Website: home-depot
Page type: billing-address
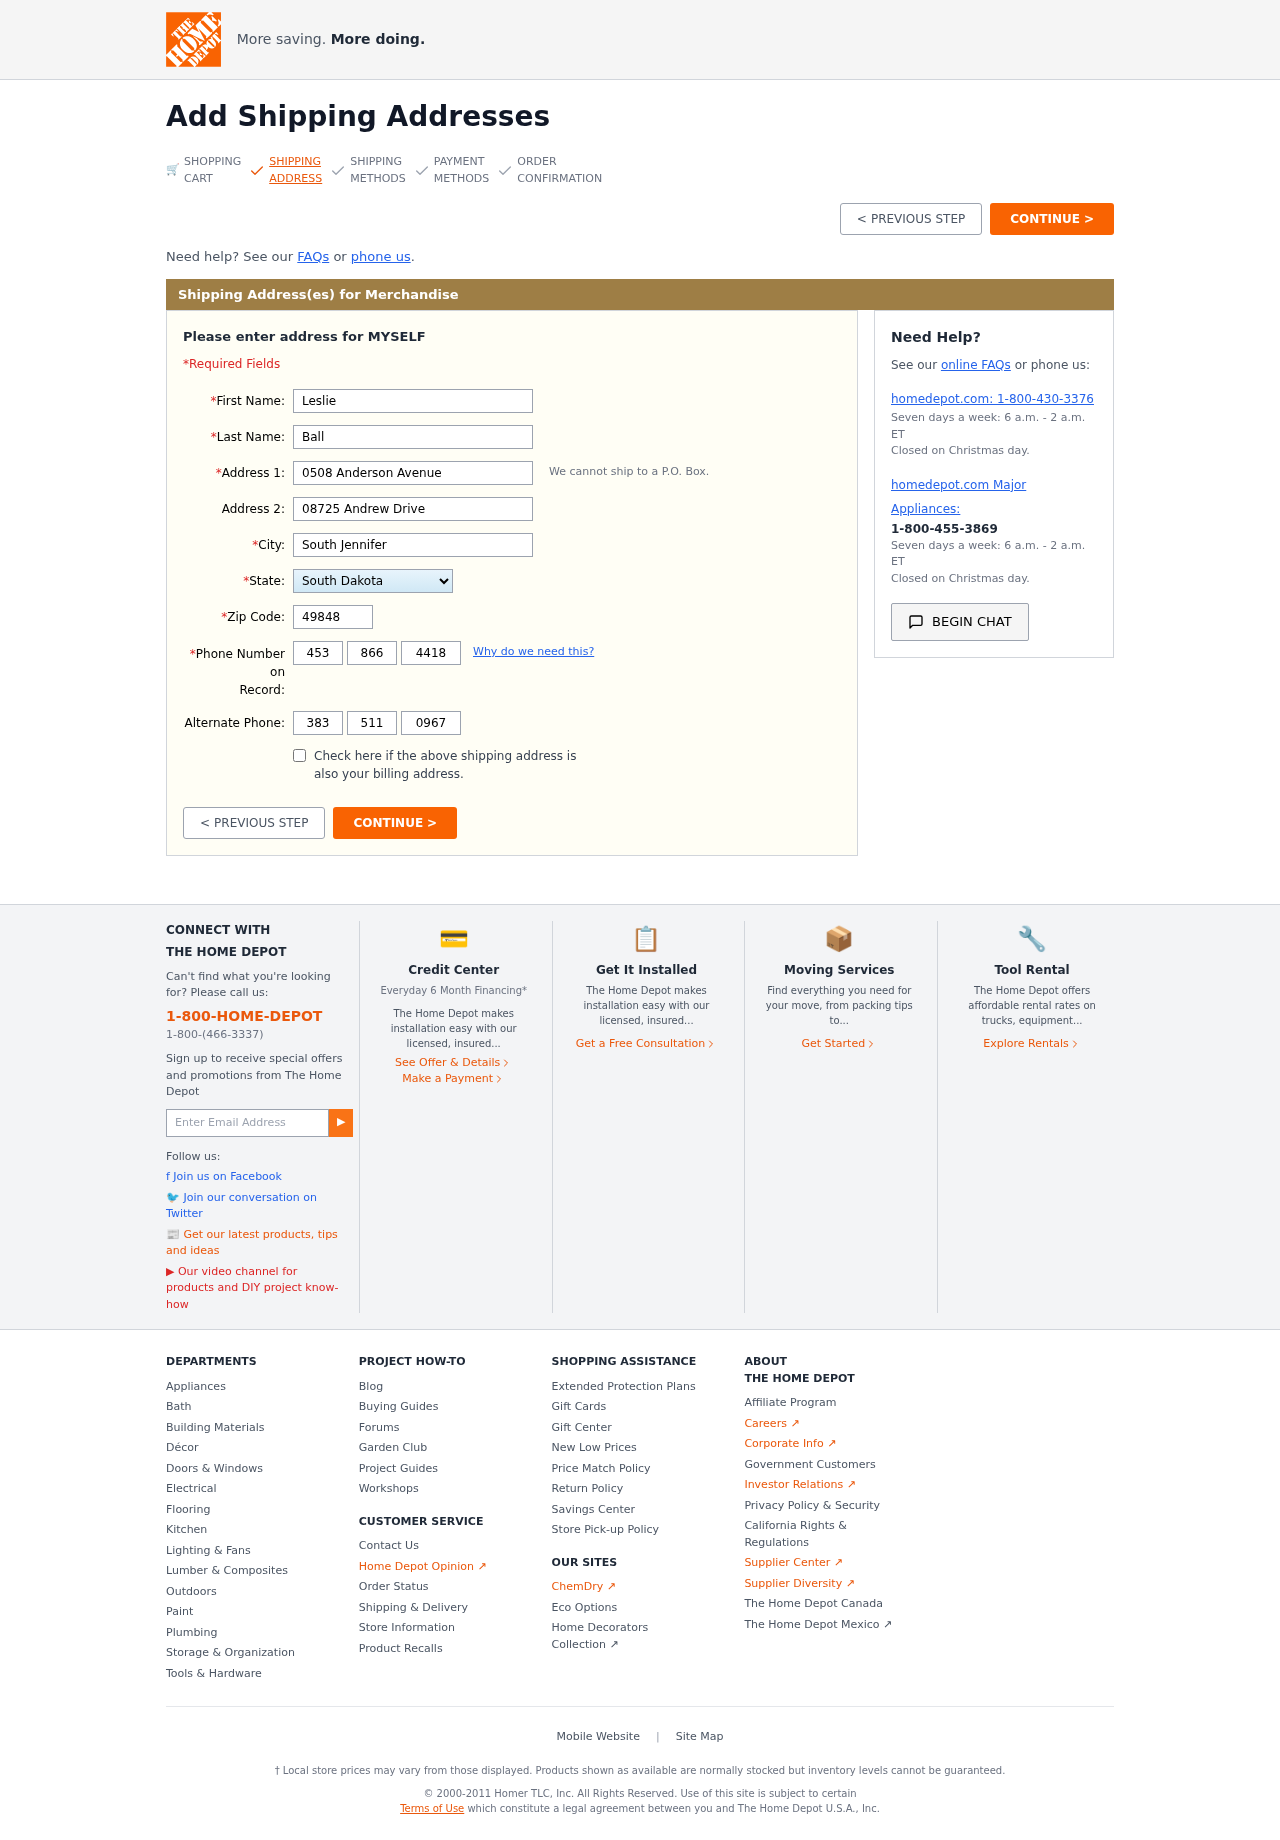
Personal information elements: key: PII_STATE
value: South Dakota
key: PII_FIRSTNAME
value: Leslie
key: PII_LASTNAME
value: Ball
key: PII_STREET
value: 0508 Anderson Avenue
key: PII_STREET2
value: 08725 Andrew Drive
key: PII_CITY
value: South Jennifer
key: PII_POSTCODE
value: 49848
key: PII_PHONE_AREA
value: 453
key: PII_PHONE_PREFIX
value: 866
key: PII_PHONE_LINE
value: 4418
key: PII_PHONE_ALT_AREA
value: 383
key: PII_PHONE_ALT_PREFIX
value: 511
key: PII_PHONE_ALT_LINE
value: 0967